Field crop: maize
Growth stage: 1
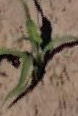
Species: maize